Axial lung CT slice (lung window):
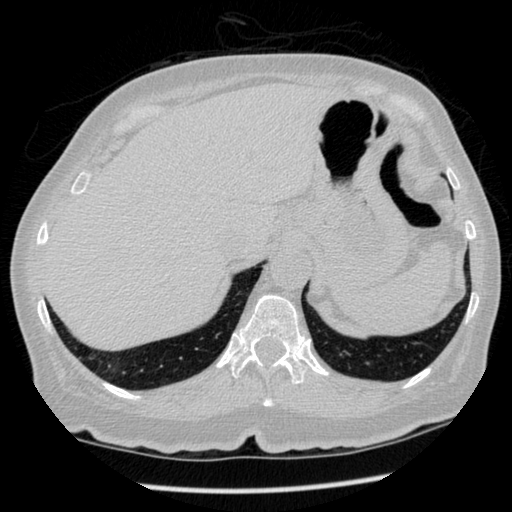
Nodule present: no